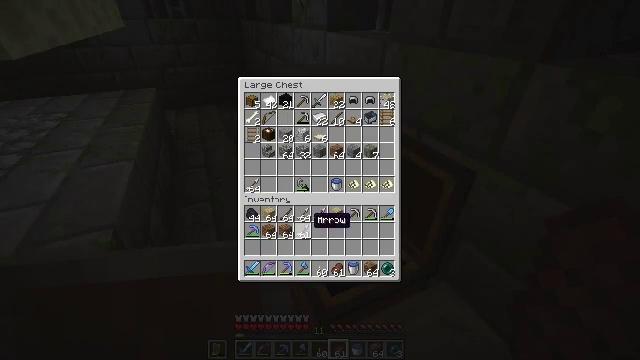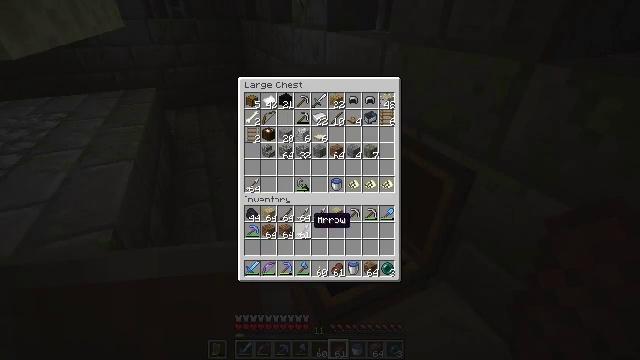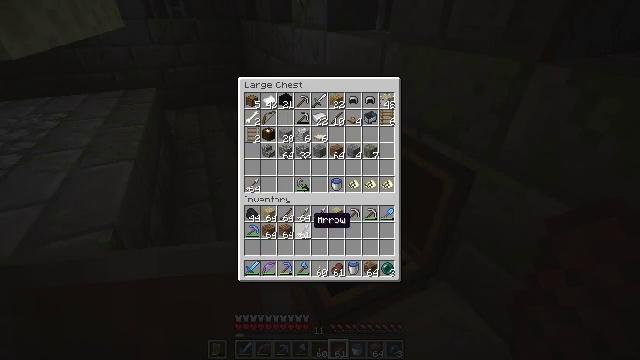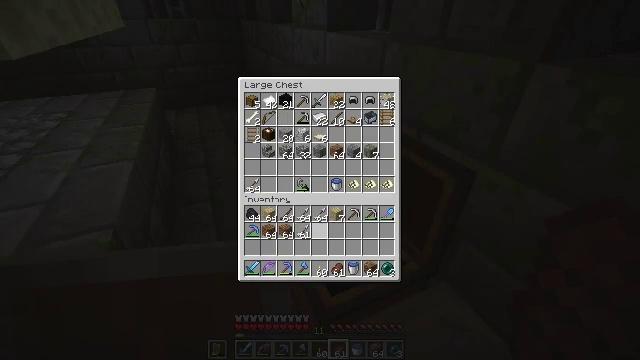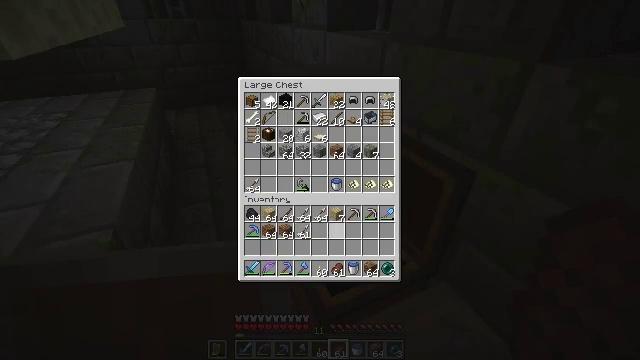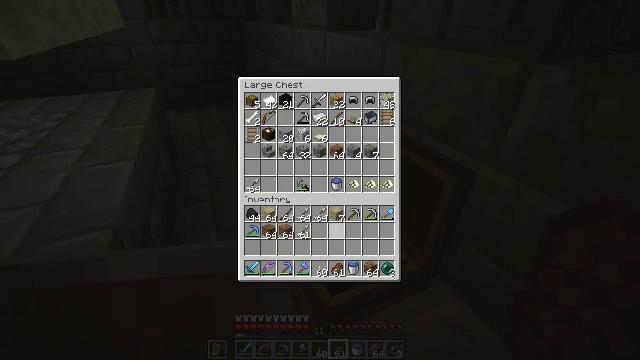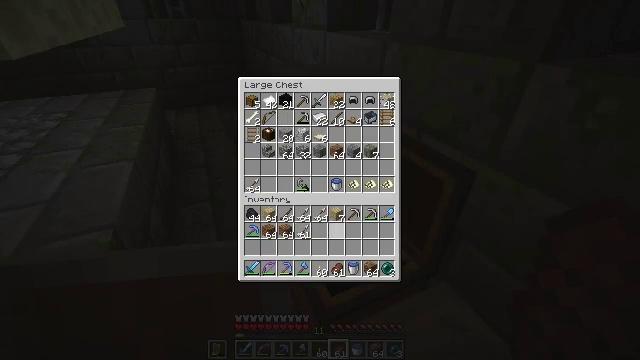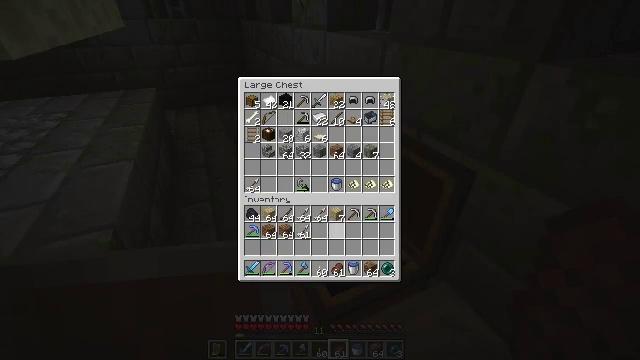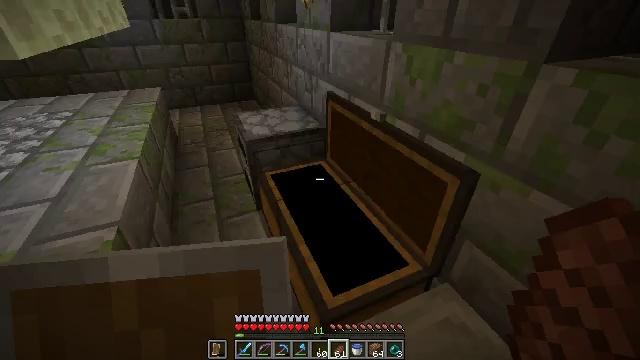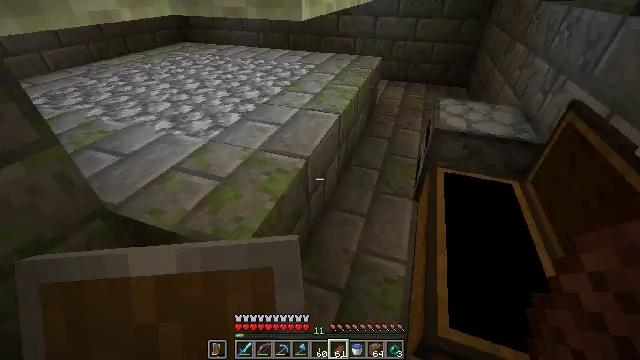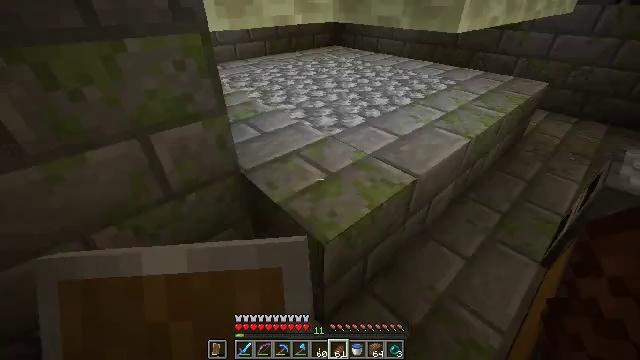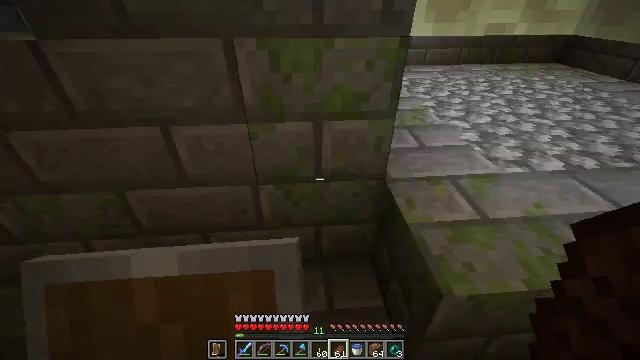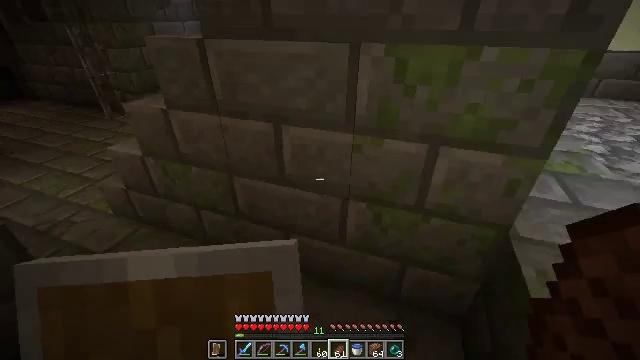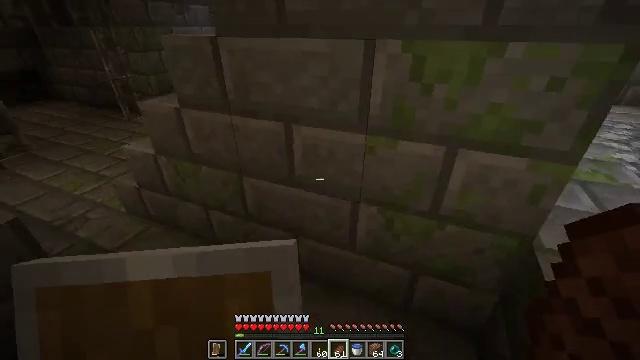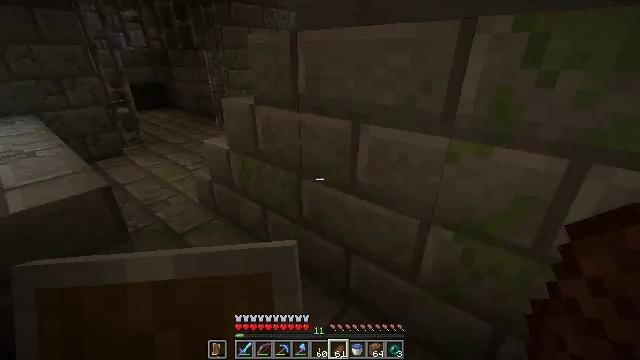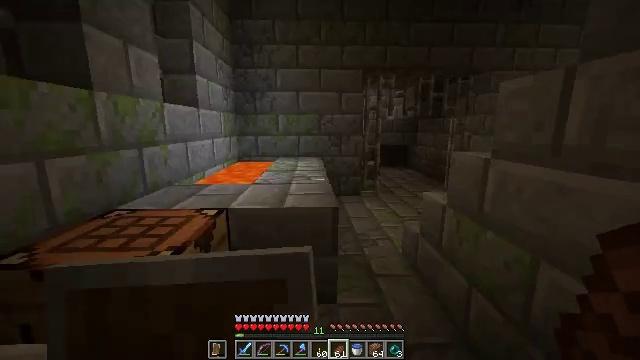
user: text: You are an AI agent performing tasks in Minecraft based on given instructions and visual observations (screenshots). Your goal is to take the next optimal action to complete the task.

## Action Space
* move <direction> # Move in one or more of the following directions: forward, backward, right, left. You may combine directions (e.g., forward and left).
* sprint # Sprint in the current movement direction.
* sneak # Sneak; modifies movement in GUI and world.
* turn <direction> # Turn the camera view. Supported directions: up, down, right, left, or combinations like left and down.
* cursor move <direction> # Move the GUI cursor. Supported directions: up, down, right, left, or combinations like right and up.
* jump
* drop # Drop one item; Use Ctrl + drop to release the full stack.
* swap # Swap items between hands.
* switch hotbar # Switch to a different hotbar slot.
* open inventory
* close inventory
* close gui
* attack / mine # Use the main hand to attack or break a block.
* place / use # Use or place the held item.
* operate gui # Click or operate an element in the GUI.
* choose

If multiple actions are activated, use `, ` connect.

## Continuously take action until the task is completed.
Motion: motion action
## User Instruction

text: Gather end stone from the End.
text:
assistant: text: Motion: no_op
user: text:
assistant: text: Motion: no_op
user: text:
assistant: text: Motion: cursor move right
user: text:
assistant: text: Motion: cursor move right
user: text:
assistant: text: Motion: no_op
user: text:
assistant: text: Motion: no_op
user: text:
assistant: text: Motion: no_op
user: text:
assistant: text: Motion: no_op
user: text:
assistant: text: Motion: turn left and down, close gui
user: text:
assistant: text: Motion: turn left and up
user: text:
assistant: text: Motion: move forward, turn left
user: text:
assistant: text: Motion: move forward, turn left and up
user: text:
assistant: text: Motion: move forward, turn left and up
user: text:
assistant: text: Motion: move forward, turn left and up
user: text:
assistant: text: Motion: move forward, sprint, turn left and up
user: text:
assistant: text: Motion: move forward, sprint, turn left
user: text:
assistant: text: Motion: move forward, sprint, turn right
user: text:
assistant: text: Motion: move forward, turn right and down
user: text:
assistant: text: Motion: move forward, turn right and down
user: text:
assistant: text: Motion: move forward
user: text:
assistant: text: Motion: move forward, turn left
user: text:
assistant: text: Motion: move forward, turn left and down
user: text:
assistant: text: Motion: move forward, turn left
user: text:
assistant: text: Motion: move forward, turn right and down, jump
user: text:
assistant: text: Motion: move forward, jump
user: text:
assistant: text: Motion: move forward, turn right and down
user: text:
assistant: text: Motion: move forward, turn right and up
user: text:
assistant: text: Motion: move forward, turn right and up
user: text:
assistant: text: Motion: move forward, turn right
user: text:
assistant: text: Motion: move forward